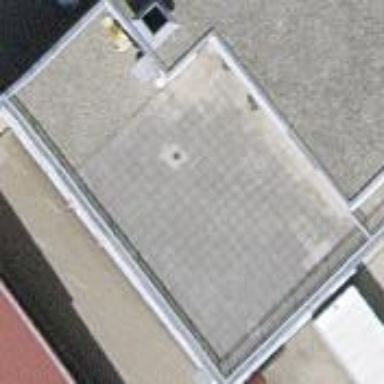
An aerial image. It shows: Building with flat roof.